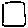
Label: square